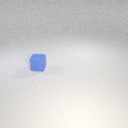
small blue rubber cube